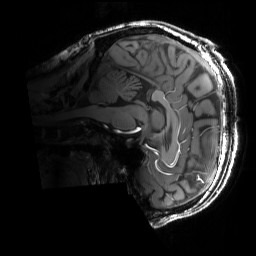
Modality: T1w
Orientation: sagittal
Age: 23
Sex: male
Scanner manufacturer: siemens
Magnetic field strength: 6.98 T
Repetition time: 3 s
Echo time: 0.00388 s